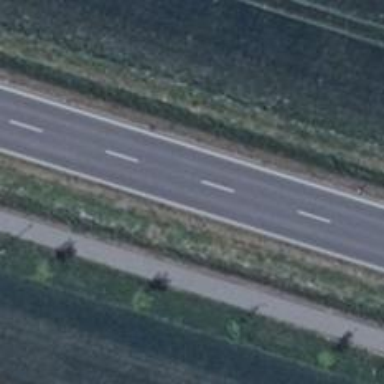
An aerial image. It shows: Primary road with asphalt surface.